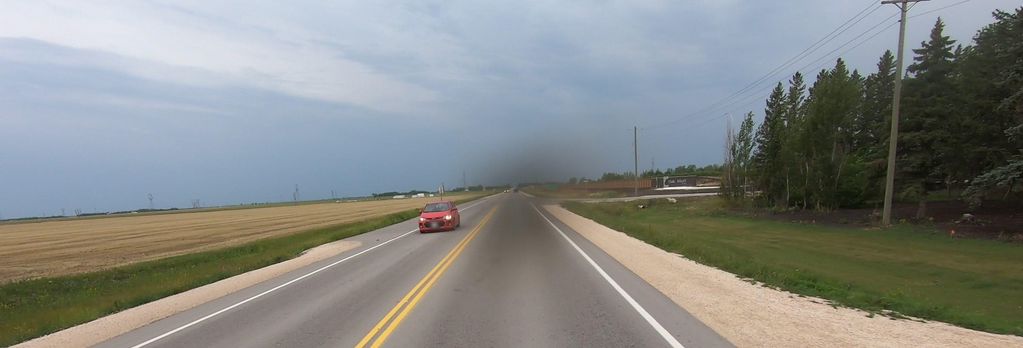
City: winnipeg